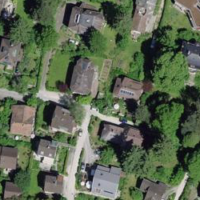
EUNIS habitat code: 55
Species observed at this site:
Cotinus coggygria